Question: I have a table like this :

And in this table you can see the last column totalloginFinal, I want to do the sum of all time, its will be about 84 hours,
I am trying with addtime and sum function but not getting proper result.
Thanks a lot in Advance.
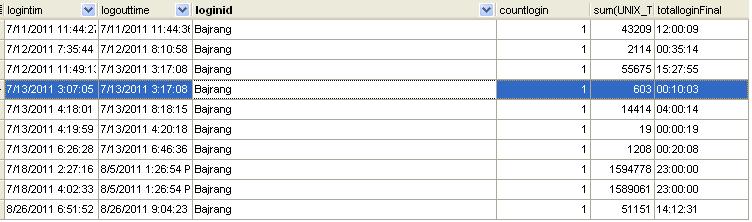
Answer: Try this variant -
'''
SELECT SEC_TO_TIME(SUM(TIME_TO_SEC(totalloginFinal))) FROM table_name;
'''
From the reference -
<URL>